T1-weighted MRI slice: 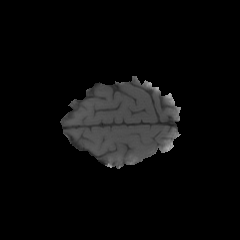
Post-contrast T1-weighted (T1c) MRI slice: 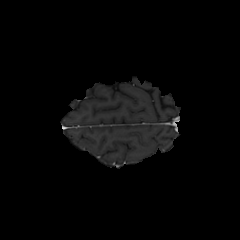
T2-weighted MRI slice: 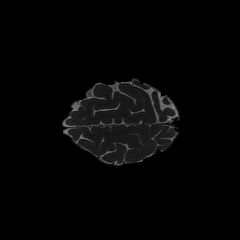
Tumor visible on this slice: no